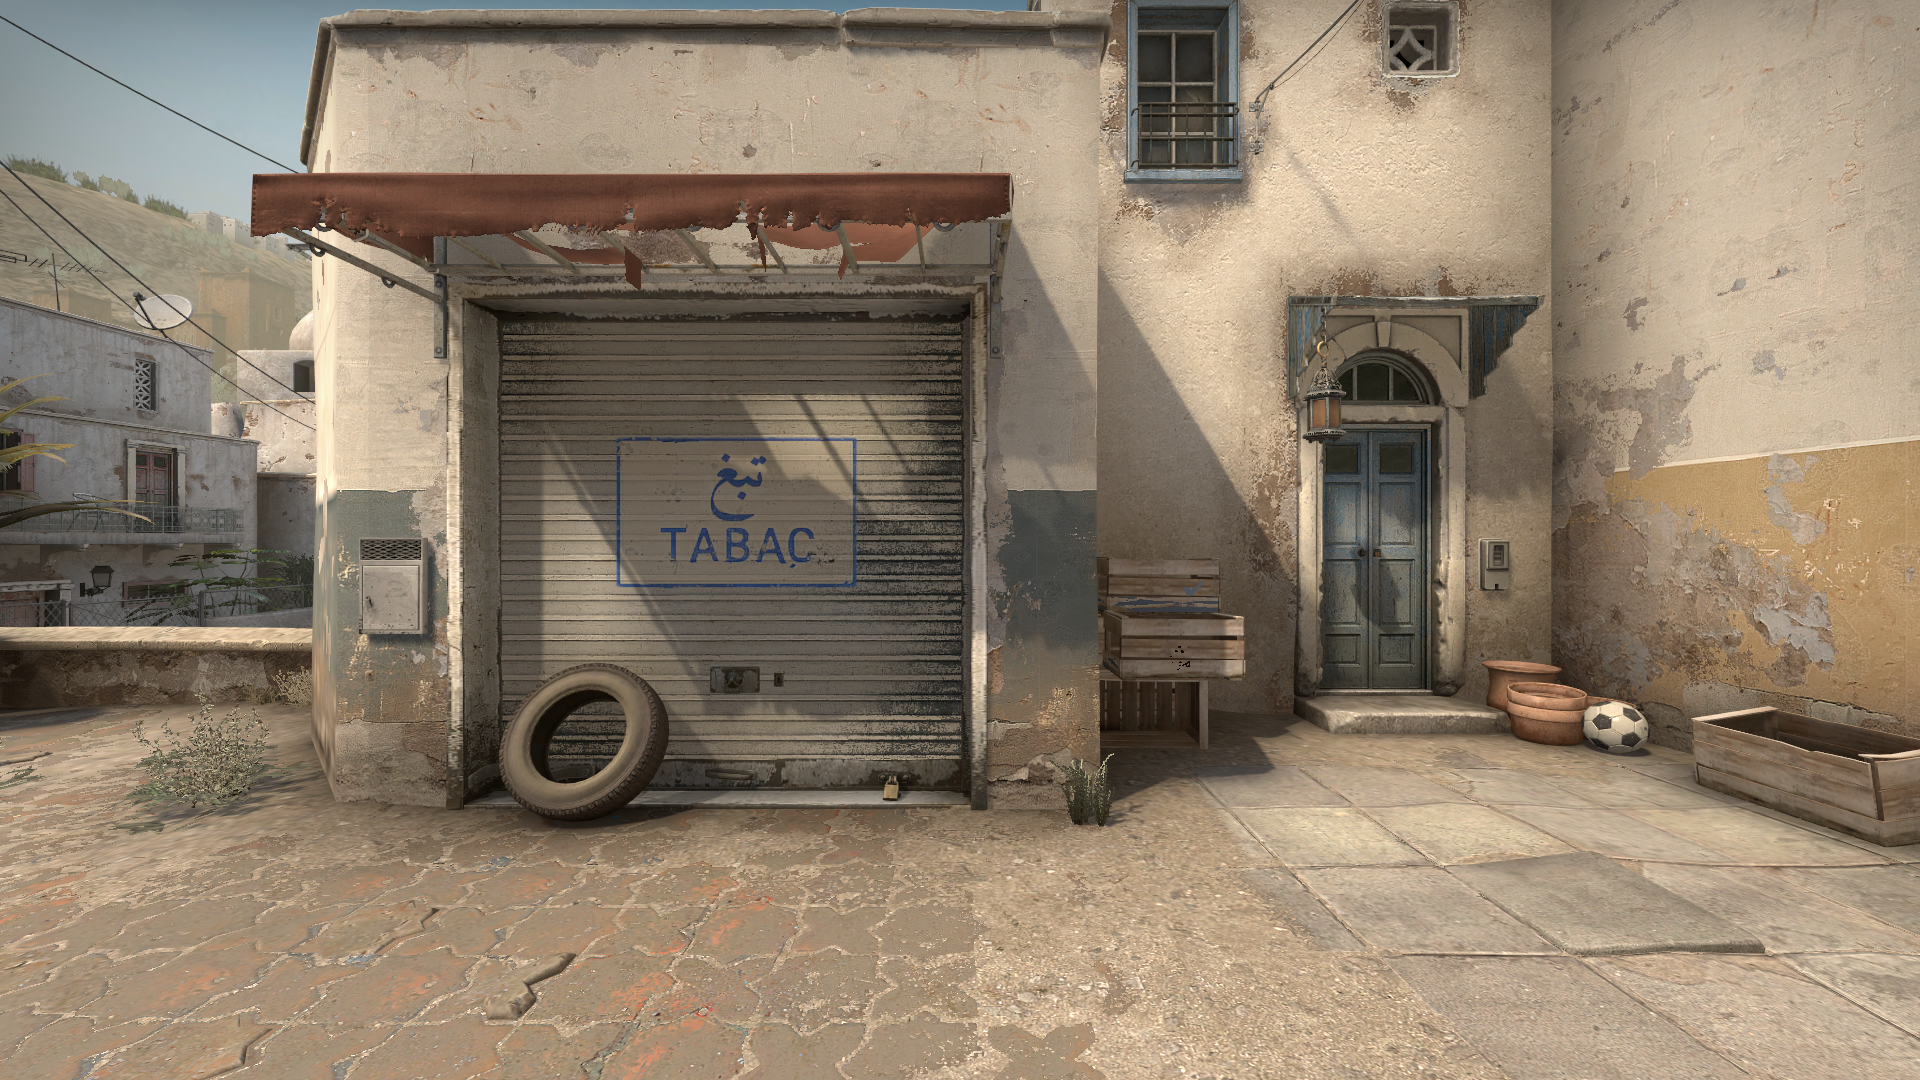
Map: de_dust2